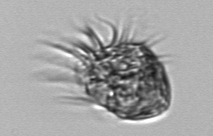
Label: Strombidium_morphotype1